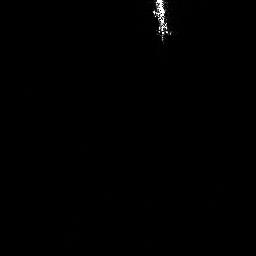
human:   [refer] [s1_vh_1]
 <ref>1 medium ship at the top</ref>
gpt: <box>[[58, 0, 66, 14, 0]]</box>